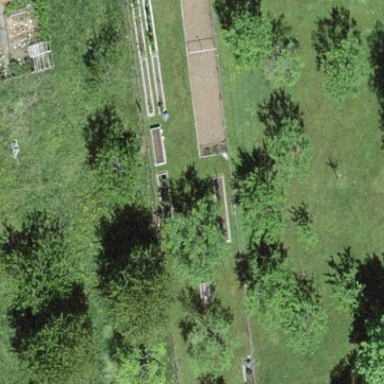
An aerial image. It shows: Orchard.